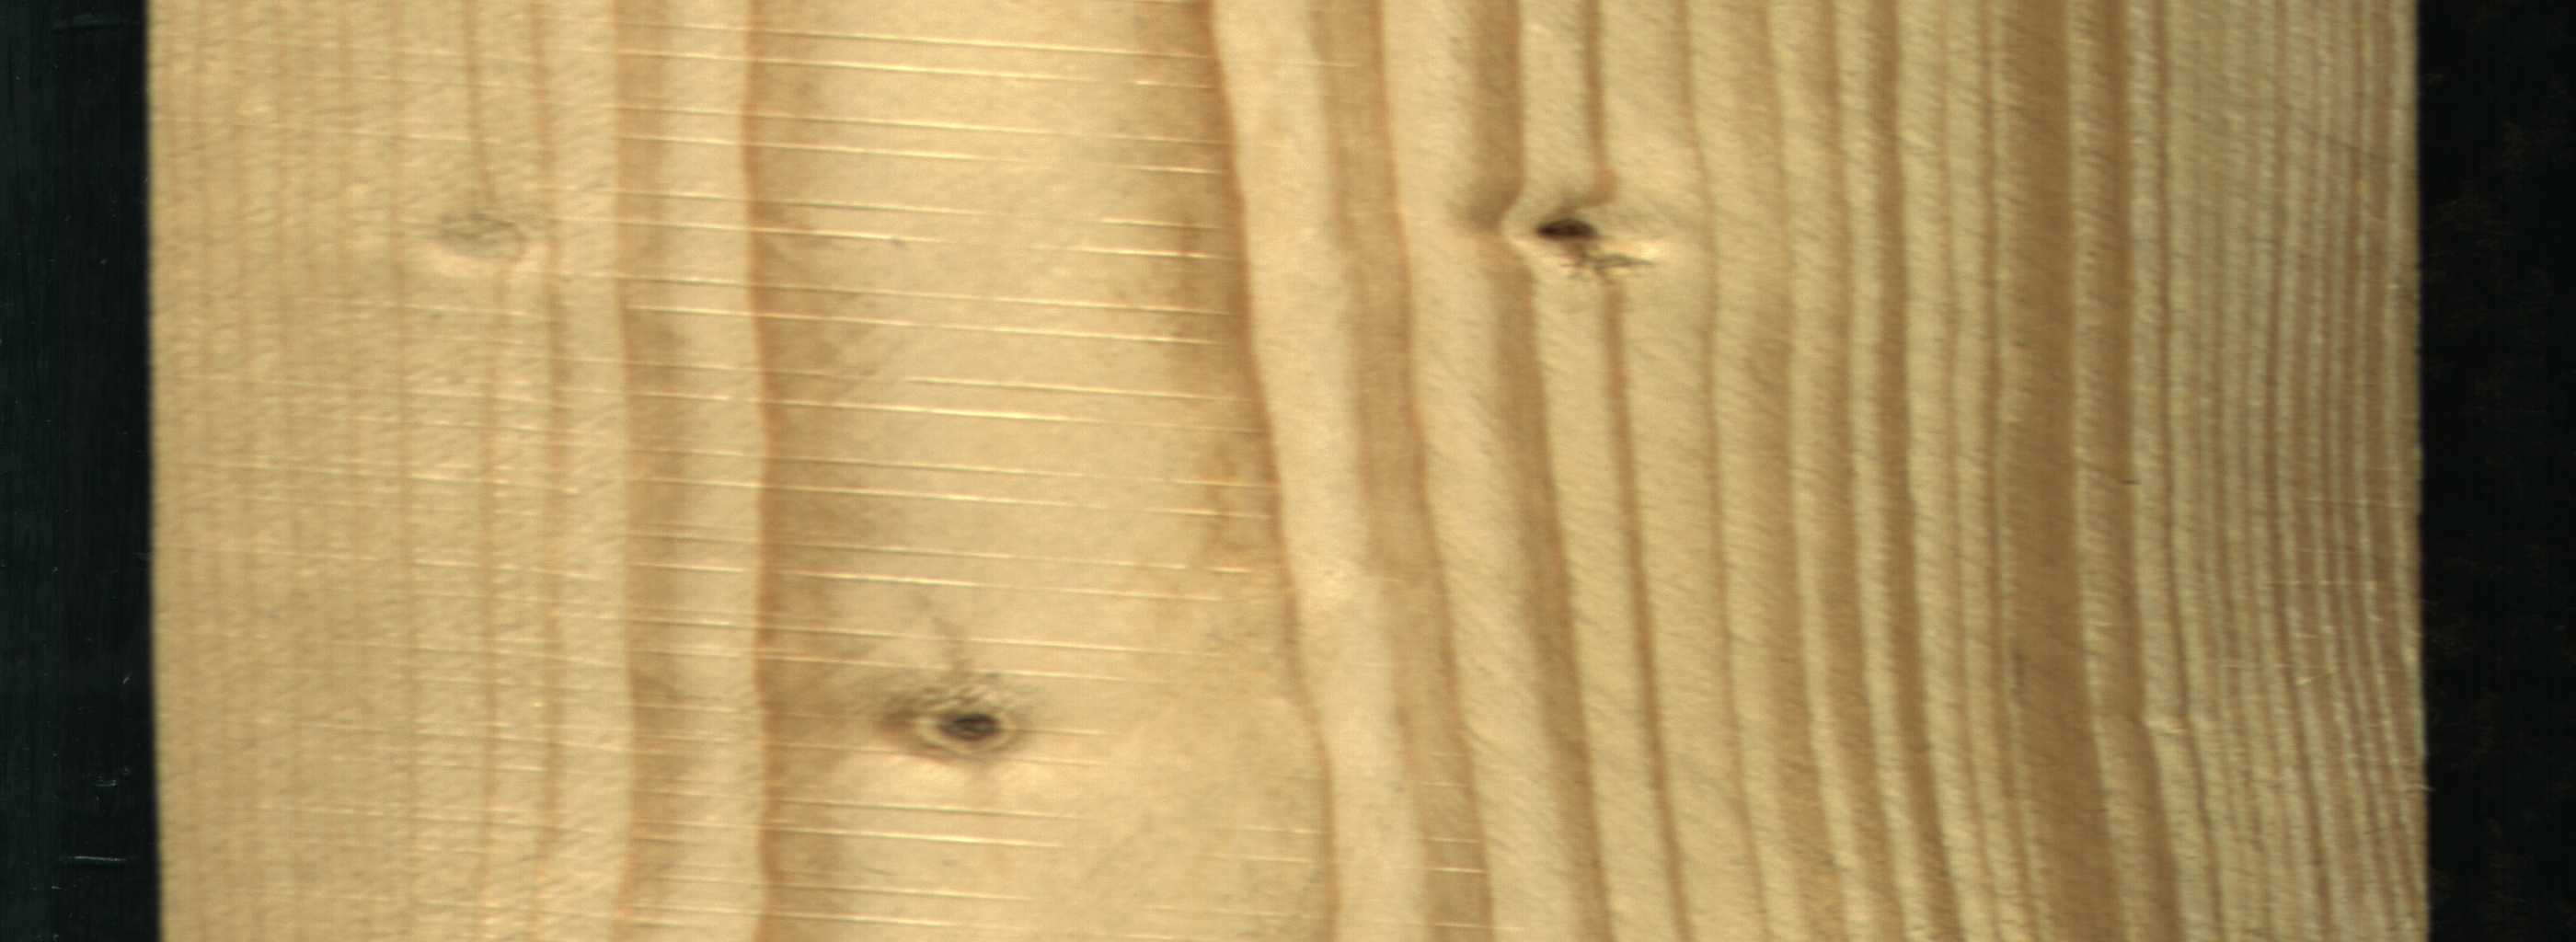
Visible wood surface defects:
Dead_Knot
Live_Knot